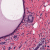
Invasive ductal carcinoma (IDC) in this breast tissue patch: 0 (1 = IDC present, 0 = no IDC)